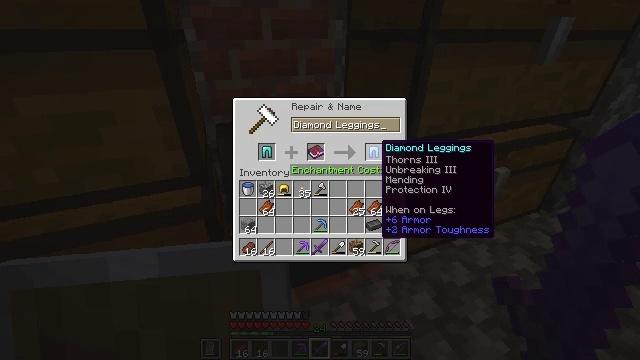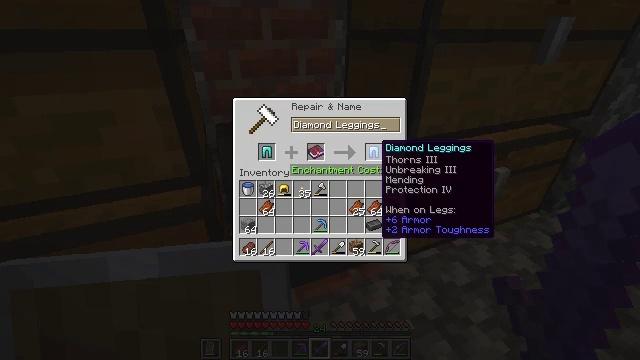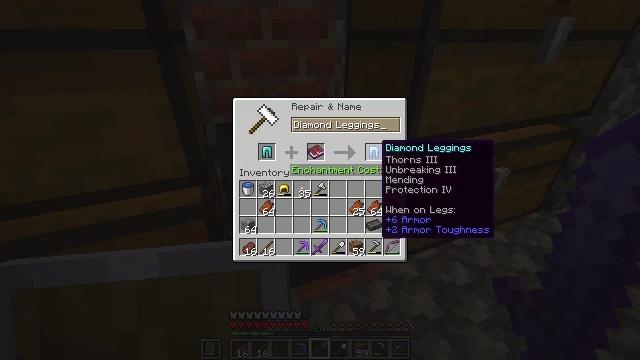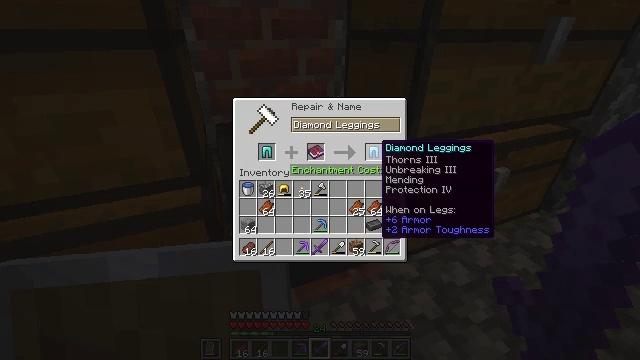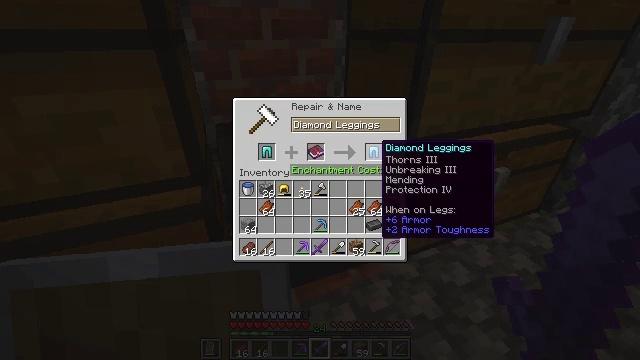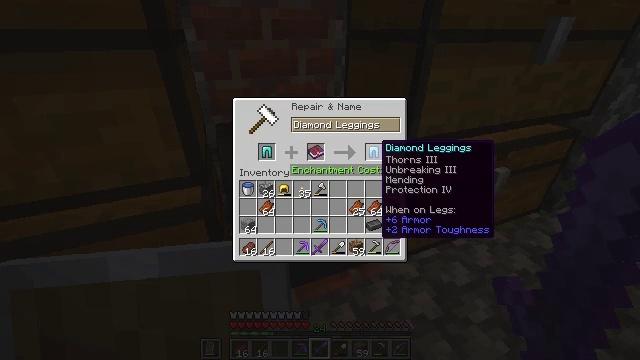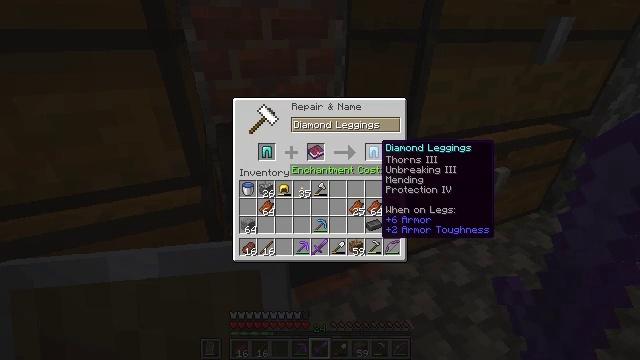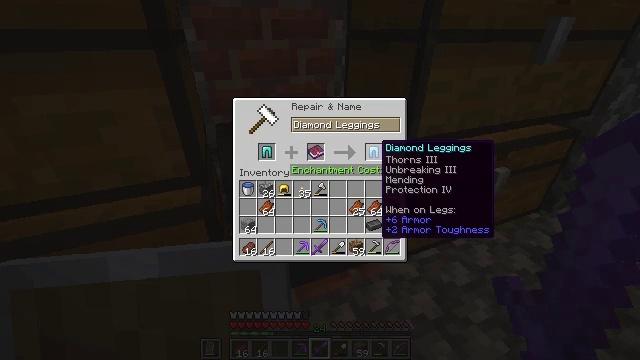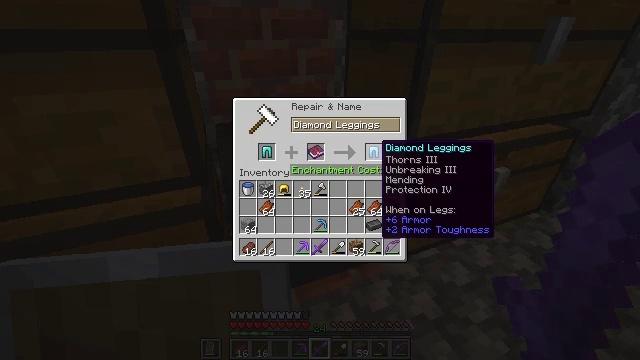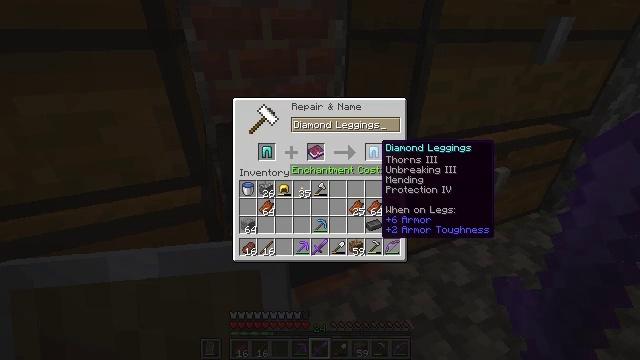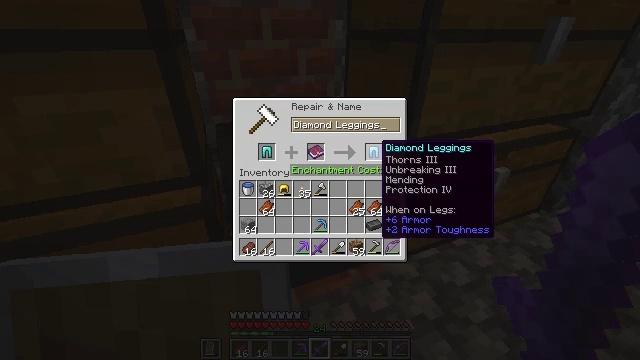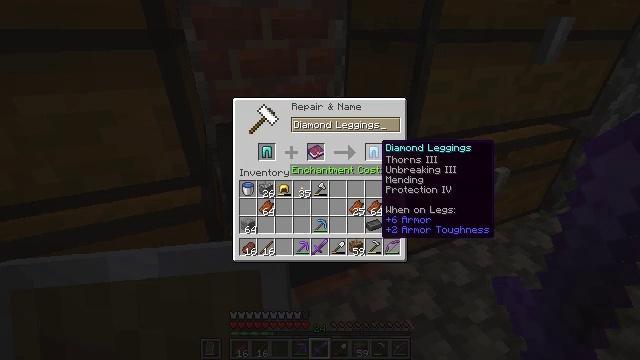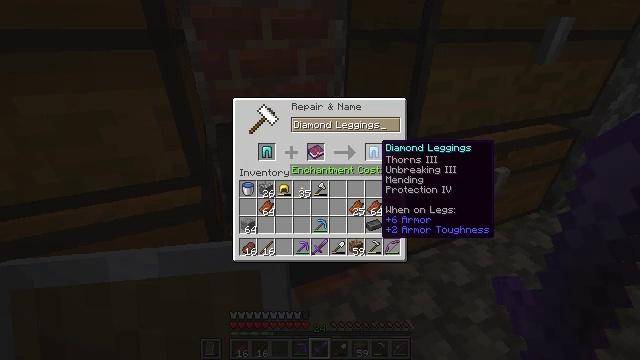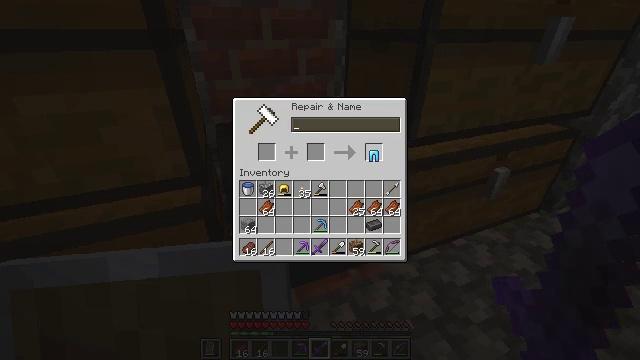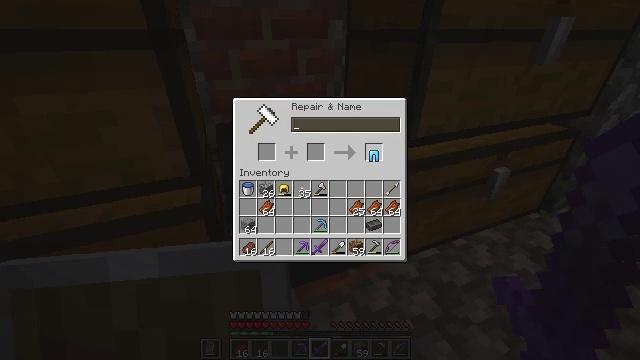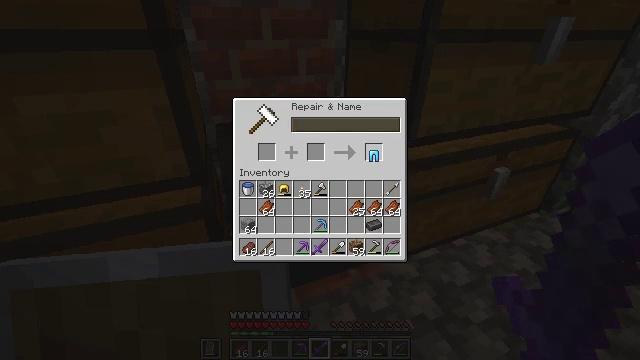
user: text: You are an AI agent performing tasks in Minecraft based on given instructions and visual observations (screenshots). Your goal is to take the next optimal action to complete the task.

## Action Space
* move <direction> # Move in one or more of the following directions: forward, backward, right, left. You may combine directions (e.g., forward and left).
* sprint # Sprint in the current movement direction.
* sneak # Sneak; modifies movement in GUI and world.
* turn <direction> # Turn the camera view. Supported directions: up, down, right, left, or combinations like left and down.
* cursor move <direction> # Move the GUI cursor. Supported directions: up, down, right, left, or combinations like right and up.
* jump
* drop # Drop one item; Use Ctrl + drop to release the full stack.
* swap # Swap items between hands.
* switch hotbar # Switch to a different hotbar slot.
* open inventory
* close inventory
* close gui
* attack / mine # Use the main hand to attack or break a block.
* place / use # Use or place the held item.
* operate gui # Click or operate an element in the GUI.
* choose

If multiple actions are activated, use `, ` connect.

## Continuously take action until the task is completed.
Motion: motion action
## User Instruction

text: Make netherite leggings with diamond leggings and a netherite ingot.
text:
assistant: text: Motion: no_op
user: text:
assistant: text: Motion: no_op
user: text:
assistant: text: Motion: no_op
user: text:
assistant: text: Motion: no_op
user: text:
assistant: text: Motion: no_op
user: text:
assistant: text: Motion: no_op
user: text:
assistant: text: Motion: no_op
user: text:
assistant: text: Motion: no_op
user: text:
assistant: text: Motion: no_op
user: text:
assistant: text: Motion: no_op
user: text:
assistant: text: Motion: no_op
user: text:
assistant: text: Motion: no_op
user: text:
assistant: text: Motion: attack / mine
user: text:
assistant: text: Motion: attack / mine
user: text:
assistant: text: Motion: attack / mine
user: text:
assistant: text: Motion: no_op
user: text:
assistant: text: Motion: no_op
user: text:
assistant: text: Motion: no_op
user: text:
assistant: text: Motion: turn left and down
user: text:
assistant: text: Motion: turn left and down
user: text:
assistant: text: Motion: no_op
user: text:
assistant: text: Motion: no_op
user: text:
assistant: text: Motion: no_op
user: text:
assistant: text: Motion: no_op
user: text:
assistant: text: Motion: no_op
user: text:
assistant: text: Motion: no_op
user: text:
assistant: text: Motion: no_op
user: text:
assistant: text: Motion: no_op
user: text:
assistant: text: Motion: no_op
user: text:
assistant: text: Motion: no_op